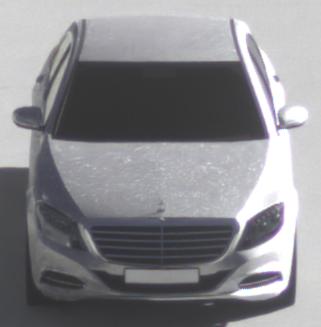
Make: Mercedes-Benz
Model: S 400 HYBRID
Detailed model: S-Class (222) Limousine
Model produced from: 2013/05
Model produced until: 2015/04
Doors: 4
Color: white
Road condition: dry road
Daytime: morning or afternoon
Contrast: high contrast